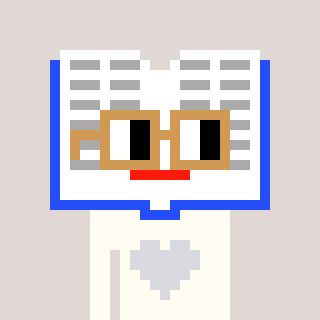
a pixel art character with square brown glasses, a dictionary-shaped head and a grayscale-colored body on a warm background